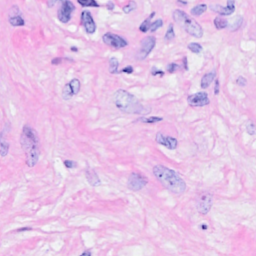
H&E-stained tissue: Breast